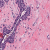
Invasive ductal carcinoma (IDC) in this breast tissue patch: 0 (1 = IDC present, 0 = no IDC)